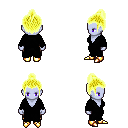
a pixel art fantasy rpg character, female body template, dark elf, purple skin, black robe, gold greaves, gold short topknot hairstyle, gold boots, four views (front, back, left, right), 2x2 character sprite sheet, small pixel art, hard edges, no anti-aliasing